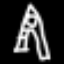
Label: The Eiffel Tower